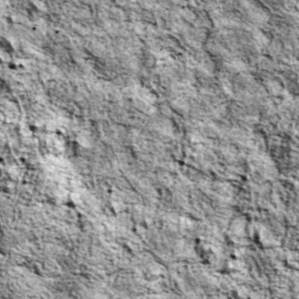
Label: non_frost